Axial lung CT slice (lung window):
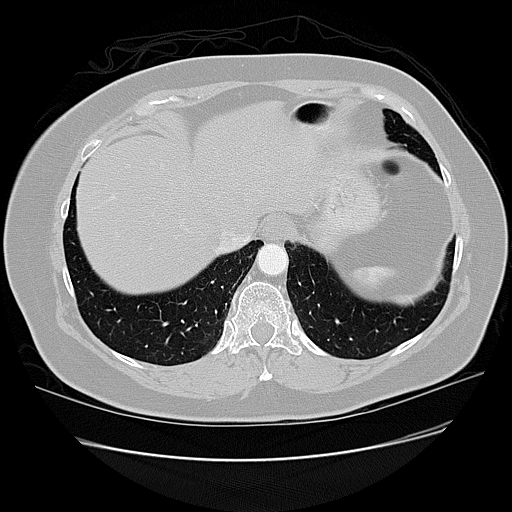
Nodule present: no